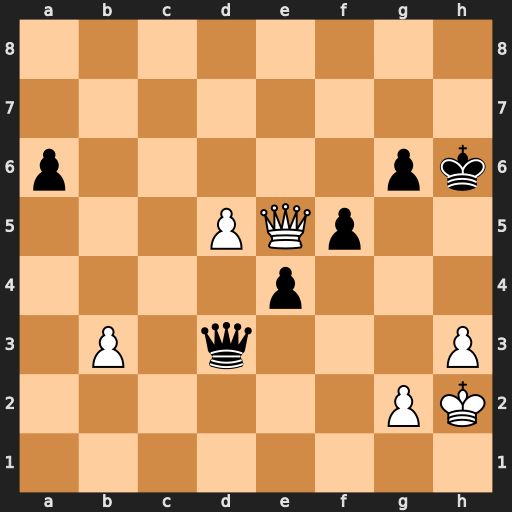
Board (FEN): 8/8/p5pk/3PQp2/4p3/1P1q3P/6PK/8
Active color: w
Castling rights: -
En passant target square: -
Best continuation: h4 Kh7 d6 Qd2 Qe7+